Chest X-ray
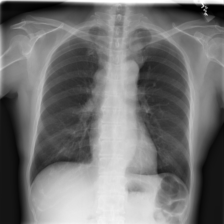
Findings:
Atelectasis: negative
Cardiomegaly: negative
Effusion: negative
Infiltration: negative
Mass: negative
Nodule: negative
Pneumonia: negative
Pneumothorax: negative
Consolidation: negative
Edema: negative
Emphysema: negative
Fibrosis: negative
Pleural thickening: negative
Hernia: negative